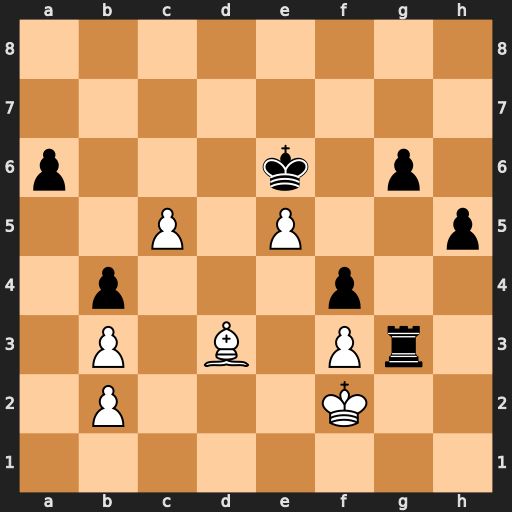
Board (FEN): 8/8/p3k1p1/2P1P2p/1p3p2/1P1B1Pr1/1P3K2/8
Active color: w
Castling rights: -
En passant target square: -
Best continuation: c6 Ke7 Bxa6 Kd8 e6